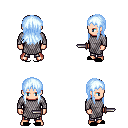
a pixel art fantasy rpg character, male body template, human, light skin, chain mail, metal pants, white cyan unkempt hairstyle, black slippers, dagger, four views (front, back, left, right), 2x2 character sprite sheet, small pixel art, hard edges, no anti-aliasing